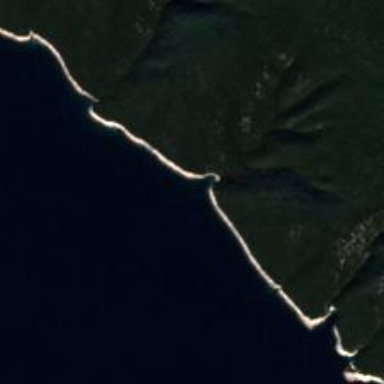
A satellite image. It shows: Beautiful bay with natural surroundings.